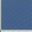
Piece: xx